七年级 · 组合几何学
（2021$\cdot$浙江宁波市$\cdot$七年级期中）两个边长分别为 $\mathrm{a}$ 和 $\mathrm{b}$ 的正方形如图放置（图 1）, 其未叠合部分 (阴影) 面积为 $\mathrm{S}_{1}$; 若再在图 1 中大正方形的右下角摆放一个边长为 $\mathrm{b}$ 的小正方形 (如图 2),两个小正方形叠合部分（阴影）面积为 $\mathrm{S}_{2}$.
(1) 用含 $a, b$ 的代数式分别表示 $S_{1} 、 S_{2}$;
(2) 若 $a+b=10, a b=20$, 求 $\mathrm{S}_{1}+S_{2}$ 的值;

(3) 当 $S_{1}+S_{2}=30$ 时, 求出图 3 中阴影部分的面积 $S_{3}$.

图 1

图 2

图 3
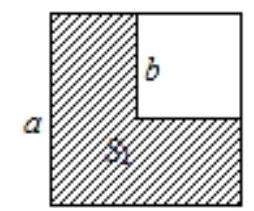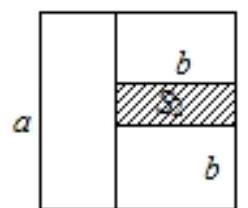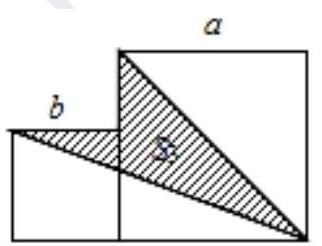
答案: （1） $\mathrm{S}_{1}=\mathrm{a}^{2}-\mathrm{b}^{2}, \mathrm{~S}_{2}=2 \mathrm{~b}^{2}-\mathrm{ab}$; （2） 40 ; （3） 15

【分析】(1) 用边长为 $\mathrm{a}$ 的正方形的面积减去边长为 $\mathrm{b}$ 的正方形的面积即为 $\mathrm{S}_{1}$, 用边长为 $\mathrm{a}$ 的正方形的面积减去一个边长分别为 $a 、(a-b)$ 的长方形的面积再减去两个边长分别为 $b 、(a-b)$ 的长方形的面积即为 $\mathrm{S}_{2}$, 据此解答即可; (2) 先计算 $\mathrm{S}_{1}+\mathrm{S}_{2}=\mathrm{a}^{2}+\mathrm{b}^{2}-\mathrm{ab}=(\mathrm{a}+\mathrm{b})^{2}-3 a b$, 再将 $\mathrm{a}+\mathrm{b}=10$, $a b=20$ 整体代入计算即可; (3) 先计算 $S_{3}=\frac{1}{2}\left(a^{2}+b^{2}-a b\right)$, 然后由 $S_{1}+S_{2}=a^{2}+b^{2}-a b=30$, 即可得到阴影部分的面积.

【详解】解: (1) 由图可得, $S_{1}=a^{2}-b^{2}, S_{2}=a^{2}-a(a-b)-2 b(a-b)=2 b^{2}-a b ;$

(2) $\mathrm{S}_{1}+\mathrm{S}_{2}=\mathrm{a}^{2}-\mathrm{b}^{2}+2 \mathrm{~b}^{2}-\mathrm{ab}=\mathrm{a}^{2}+\mathrm{b}^{2}-\mathrm{ab}$,

$\because \mathrm{a}+\mathrm{b}=10, \quad \mathrm{ab}=20, \quad \therefore \mathrm{S}_{1}+\mathrm{S}_{2}=\mathrm{a}^{2}+\mathrm{b}^{2}-\mathrm{ab}=(\mathrm{a}+\mathrm{b})^{2}-3 a b=100-3 \times 20=40$;

(3) 由图可得, $S_{3}=a^{2}+b^{2}-\frac{1}{2} b(a+b)-\frac{1}{2} a^{2}=\frac{1}{2}\left(a^{2}+b^{2}-a b\right)$,
$\because \mathrm{S}_{1}+\mathrm{S}_{2}=\mathrm{a}^{2}+\mathrm{b}^{2}-\mathrm{ab}=30, \quad \therefore \mathrm{S}_{3}=\frac{1}{2} \times 30=15$.

【点睛】本题考查了完全平方公式的变形求值及相关图形面积的计算, 属于常见题型, 熟练掌握完全平方公式及其变形、灵活应用整体思想是解题关键.